Question: I have a pandas array and want to normalize 1 single column, here 'col3'
This is how my data looks like:
'''
test1['col3']
1 73.506
2 73.403
3 74.038
4 73.980
5 74.295
6 72.864
7 74.013
8 73.748
9 74.536
10 74.926
11 74.355
12 75.577
13 75.563
Name: col3, dtype: float64
'''
When I use the normalizer function (I hope that I am just using it incorrectly), I get:
'''
from sklearn import preprocessing
preprocessing.normalize(test1['col3'][:, np.newaxis], axis=0)
array([[ 0.27468327],
[ 0.27429837],
[ 0.27667129],
[ 0.27645455],
[ 0.27763167],
[ 0.27228419],
[ 0.27657787],
[ 0.27558759],
[ 0.27853226],
[ 0.27998964],
[ 0.27785588],
[ 0.28242235],
[ 0.28237003]])
'''
But for normalization (not standardization), I would usually want to scale the values to a range 0 to 1, right? E.g., via the equation
$X' =
rac{X \; - \; X_{min} }{X_{max} - X_{min}}$
(Hm, somehow the Latex doesn't work today...)

So, when I do it "manually", I get completely different results (but results I would expect)
'''
(test1['col3'] - test1['col3'].min()) / (test1['col3'].max() - test1['col3'].min())
1 0.236638
2 0.198673
3 0.432731
4 0.411353
5 0.527460
6 0.000000
7 0.423516
8 0.325839
9 0.616292
10 0.760044
11 0.549576
12 1.000000
13 0.994840
Name: col3, dtype: float64
'''
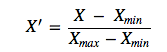
Answer: This is not all what 'sklearn.preprocessing.normalize' does. In fact, it scales its input vectors to unit L2 norm (or L1 norm if requested), i.e.
'''
>>> from sklearn.preprocessing import normalize
>>> rng = np.random.RandomState(42)
>>> x = rng.randn(2, 5)
>>> x
array([[ 0.49671415, -<PHONE> , 0.64768854, 1.52302986, -0.23415337],
[-0.23413696, 1.57921282, 0.76743473, -0.46947439, 0.54256004]])
>>> normalize(x)
array([[ 0.28396232, -0.<PHONE>, 0.37027159, 0.87068807, -0.<PHONE>],
[-0.<PHONE>, 0.82631858, 0.40155802, -0.24565113, 0.28389299]])
>>> x / np.linalg.norm(x, axis=1).reshape(-1, 1)
array([[ 0.28396232, -0.<PHONE>, 0.37027159, 0.87068807, -0.<PHONE>],
[-0.<PHONE>, 0.82631858, 0.40155802, -0.24565113, 0.28389299]])
>>> np.linalg.norm(normalize(x), axis=1)
array([ 1., 1.])
'''
('normalize' uses a faster way of computing the norm than 'np.linalg' and deals with zeros gracefully, but otherwise these two expressions are the same.)
What you were expecting is called <URL> in scikit-learn.